Question: Currently I have only worked with REST and setting my endpoints directly in the Controller.
For example:
'''
[HttpGet("someEndpoint")]
'''
Now I have to work with SOAP and I'm trying to set the endpoint in my 'Program.cs' (see screenshot). I'm always getting an error for the 'BasicHttpBinding()'.
My question: do I have to set the endpoints in the controller? The same way I'm doing it with my normal REST API? I didn't find an answer for this on the Internet. Thank you very much in advance.
(My native language is German, sorry for my English :) )

EDIT: the code:
'''
using SoapCore;
using System.ServiceModel;
using WebAPI_2023.Models;
using WebAPI_2023.Services;
var builder = WebApplication.CreateBuilder(args);
// Add services to the container.
builder.Services.AddSoapCore();
builder.Services.AddScoped<CalculatorService>();
builder.Services.AddSingleton<ISampleService, SampleService>();
builder.Services.AddControllers();
builder.Services.AddEndpointsApiExplorer();
builder.Services.AddSwaggerGen();
var app = builder.Build();
app.UseSoapEndpoint<ISampleService>("/Service.asmx", new
BasicHttpBinding(), SoapSerializer.XmlSerializer);
if (app.Environment.IsDevelopment())
{
app.UseSwagger();
app.UseSwaggerUI();
}
app.UseHttpsRedirection();
app.UseAuthorization();
app.MapControllers();
app.Run();
'''
EDIT 2 : I found my error.Now it works perfectly :)
'''
app.UseEndpoints(endpoints =>
{
endpoints.UseSoapEndpoint<ISampleService>("/Service.asmx", new
SoapEncoderOptions(), SoapSerializer.XmlSerializer);
});
'''
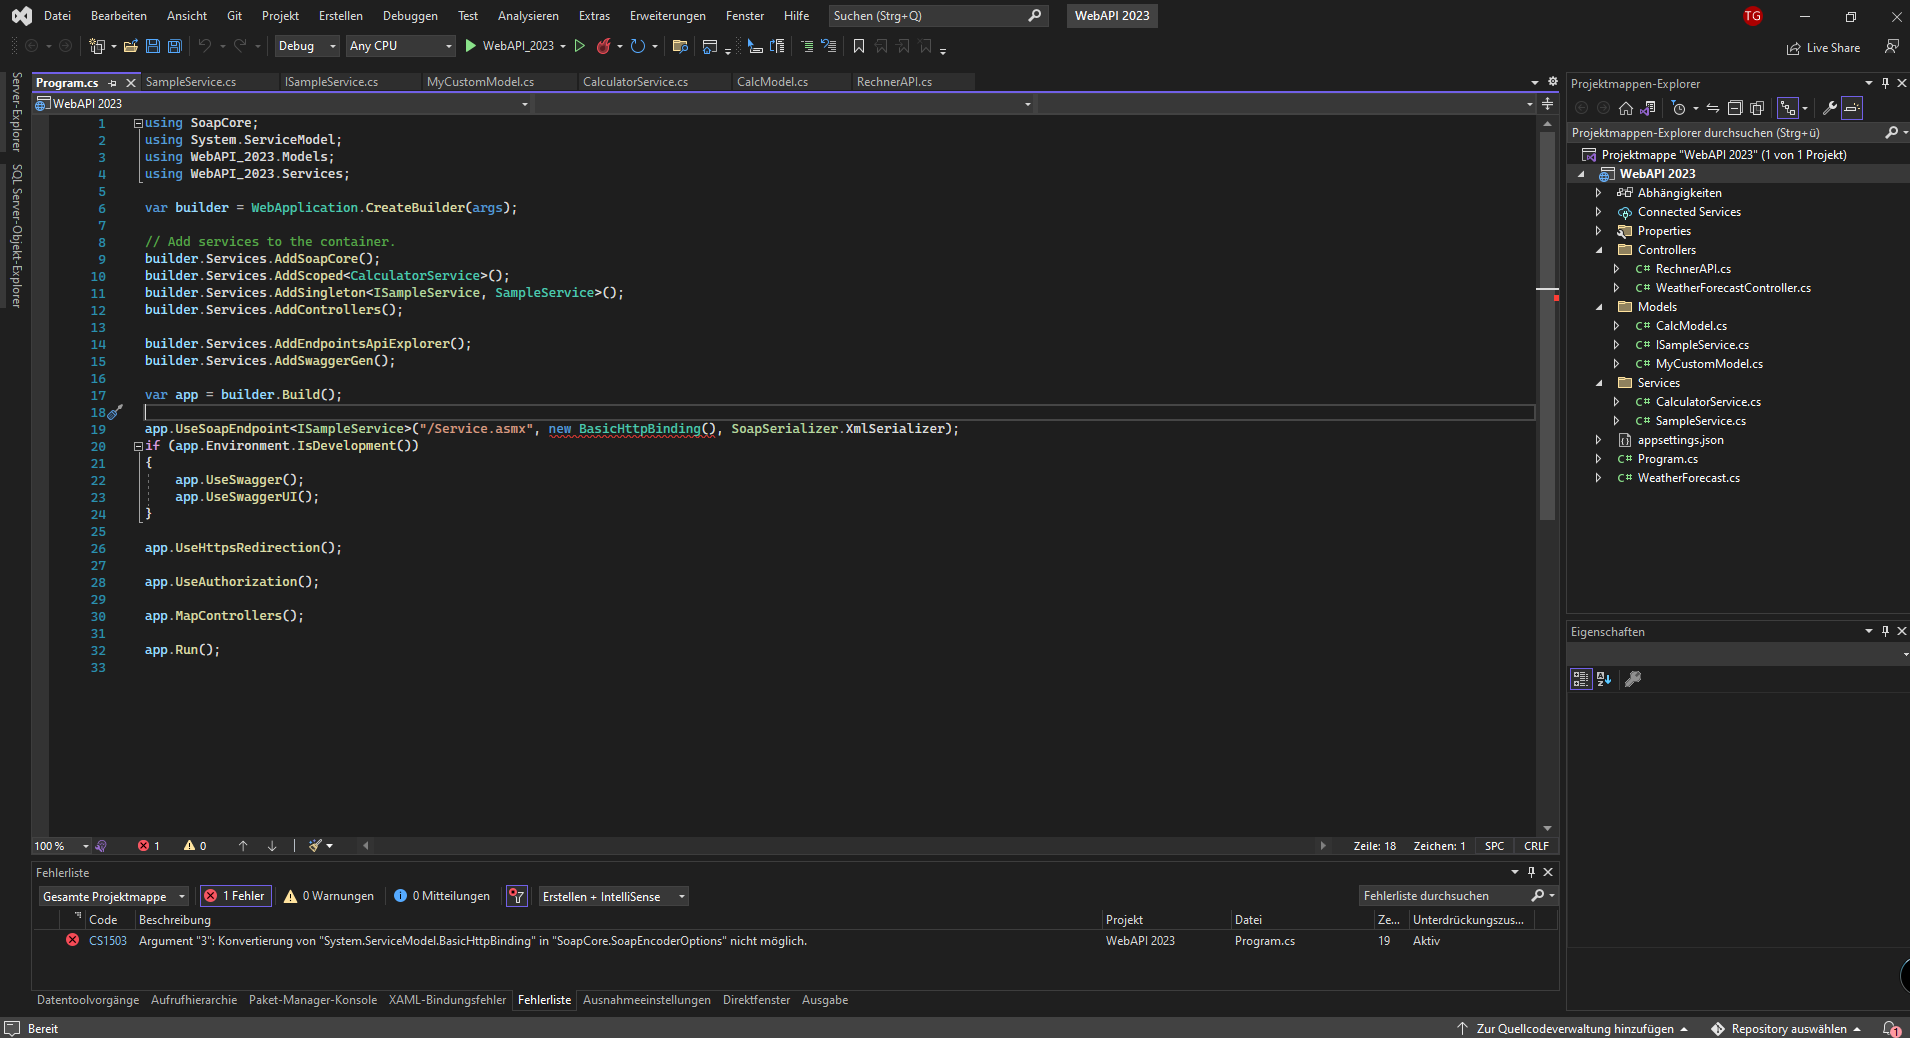
Answer: > Do I have to set the Endpoints in the Controller? The same way im
doing it with my normal REST API's? I didnt find an answer for this on
the Internet
Well, for 'Web Service' integration within the 'asp.net core project' regardless of version there are two <URL>:
1. Either your web service must be running and URL should available for calling
2. Or must have Valid WSDL file in local machine.
Following steps would be same for both 'asmx' and 'wsdl' integration.
In addition, please be sure that, I have used 'Microsoft Visual Studio Community 2022'
'Version 17.3.6' while preparing this answer.
<URL>
<URL>
<URL>
<URL>
If your 'Web Service' up and running it will start adding the reference without any issue.
<URL>
<URL>
You should 'select path' for your 'valid wsdl file' here. Ignore my files here, you outght to choose your 'wsdl file' instead.
Now, In your Web API project, you could use a service reference added earlier. Like below
Please note that, you should call the method according to the WCF service's method.
'''
var serviceReference1 = new ServiceReference1.Service1Client();
var result = await serviceReference1.GetDataAsync(1) ;
'''
<URL>
If you still encounter any further issue for integration you could <URL>